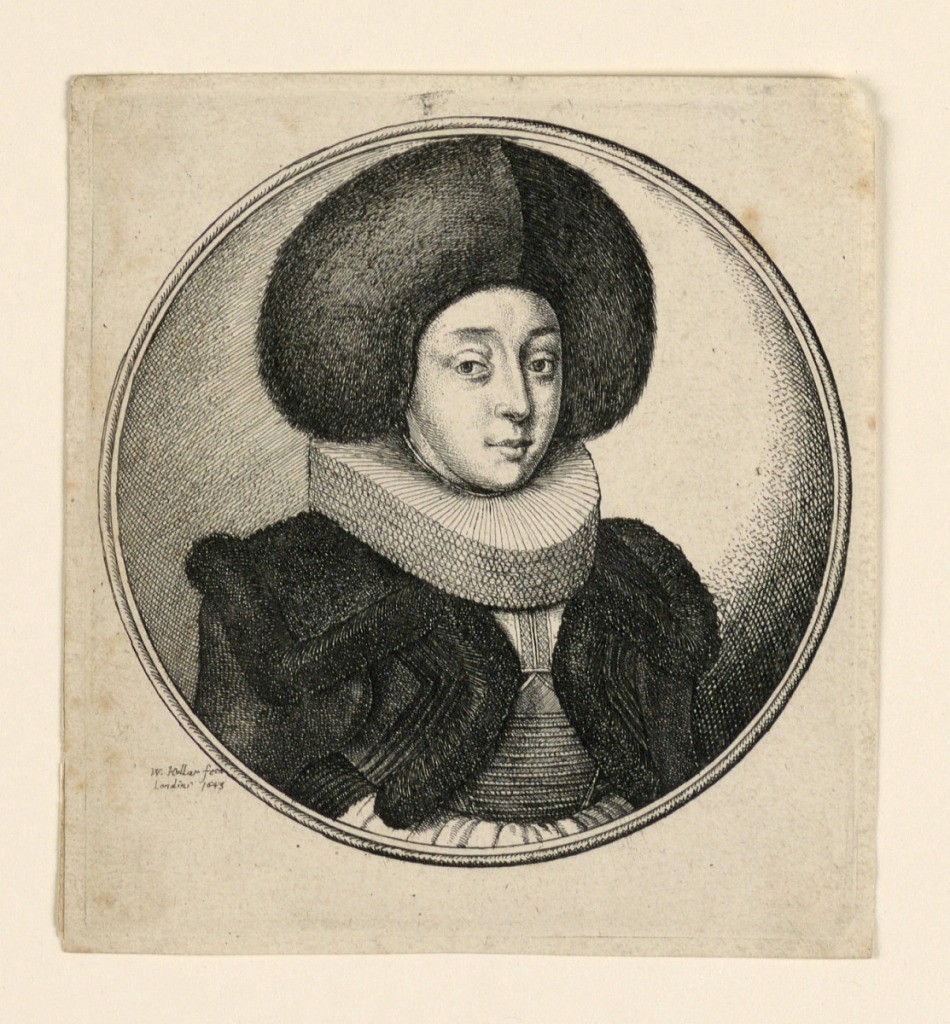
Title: Strasburg Woman
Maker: Wenceslaus Hollar, Bohemian (active England),1607–1677
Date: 1643
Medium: Etching on paper
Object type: Print
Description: Signed at lower left: "W. Hollar fecit/Londini 1643"